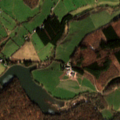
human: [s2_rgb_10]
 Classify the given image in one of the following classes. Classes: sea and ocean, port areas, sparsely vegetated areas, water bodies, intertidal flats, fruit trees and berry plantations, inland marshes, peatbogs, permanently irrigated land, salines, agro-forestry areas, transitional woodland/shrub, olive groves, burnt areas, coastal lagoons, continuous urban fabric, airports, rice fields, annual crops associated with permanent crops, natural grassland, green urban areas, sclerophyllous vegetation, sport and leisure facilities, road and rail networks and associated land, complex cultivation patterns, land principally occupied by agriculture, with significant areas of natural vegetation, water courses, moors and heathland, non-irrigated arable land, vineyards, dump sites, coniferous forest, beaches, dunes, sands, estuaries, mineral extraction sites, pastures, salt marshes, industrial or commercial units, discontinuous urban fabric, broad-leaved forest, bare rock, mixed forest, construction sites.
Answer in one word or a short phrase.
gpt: pastures, complex cultivation patterns, broad-leaved forest, coniferous forest, mixed forest